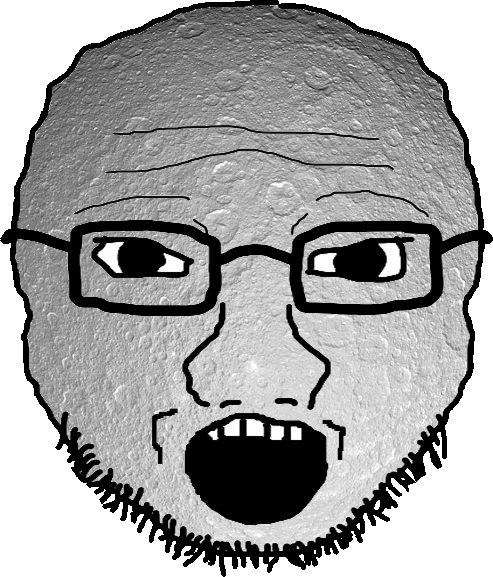
Label: 5_Soyjak